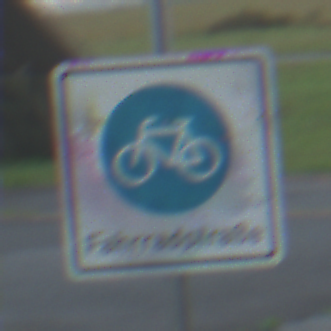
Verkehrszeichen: BeginnFahrradstrasse
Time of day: Midday
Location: Outdoor (Suburban)
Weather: Overcast
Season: NotSpecified
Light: Natural